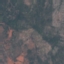
Land use / land cover: HerbaceousVegetation